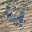
Label: 4